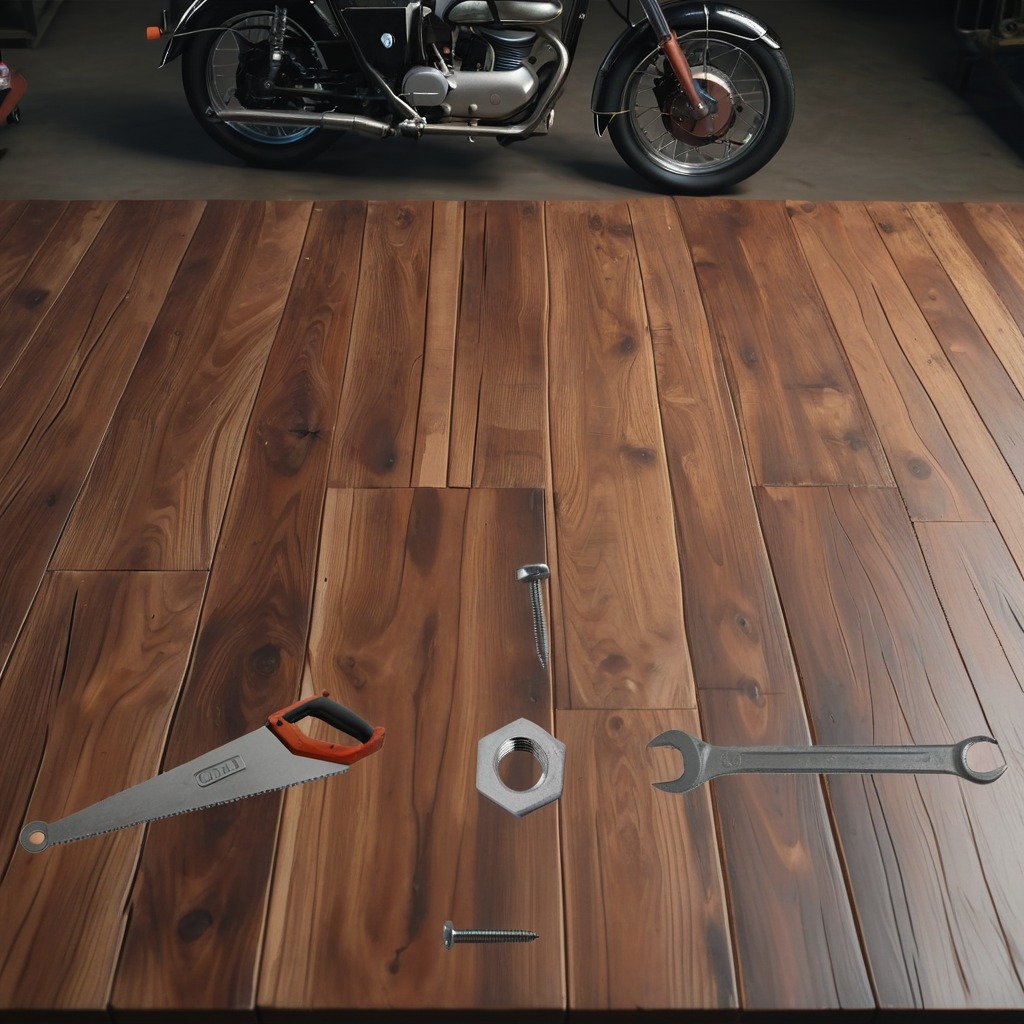
A machine screw, an iron nail, a saw, a nut and a wrench are lying on an oil-spilled wooden table in a vintage motorcycle garage.